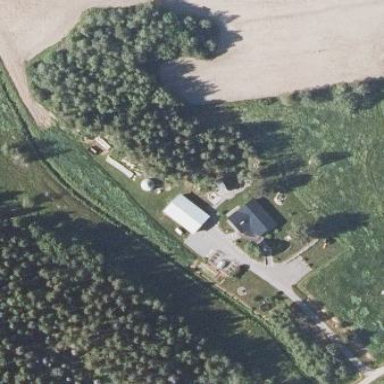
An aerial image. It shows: Farmyard area.